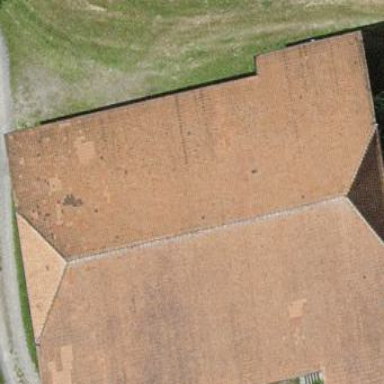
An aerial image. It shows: Rural barn.